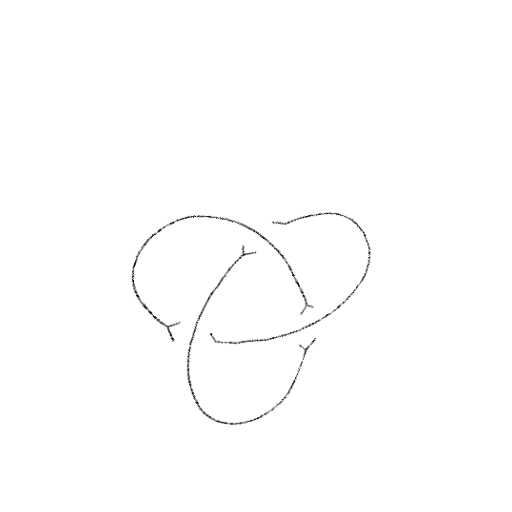
Crossing number: 3